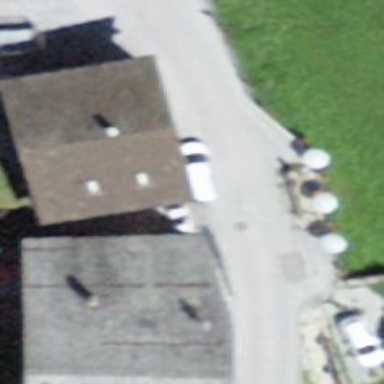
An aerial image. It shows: Hostel building.